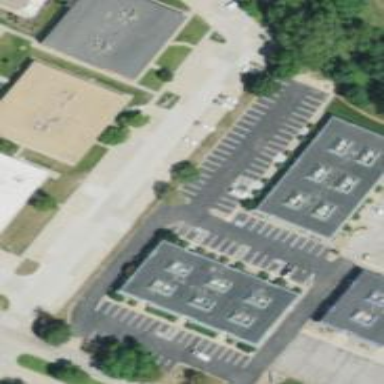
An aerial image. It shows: Office building.